Question: I need to create a TabWidget inside a Fragment. It should look like as in the attached image. The content of each Tab should be in a separate Fragment...
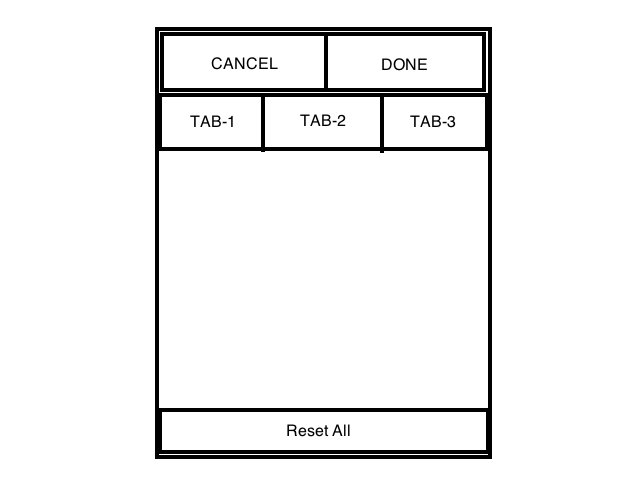
Answer: I think you just need to visit <URL>